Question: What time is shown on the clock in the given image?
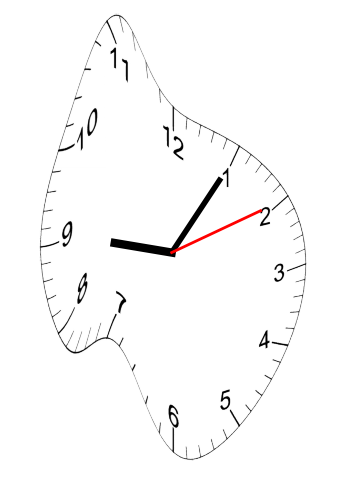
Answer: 09:05:10